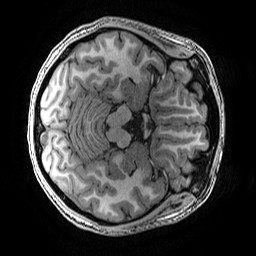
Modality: T1w
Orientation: axial
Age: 17
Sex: female
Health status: ill
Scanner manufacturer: ge
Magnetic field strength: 3 T
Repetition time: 0.007664 s
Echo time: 0.00342 s